Interaction volume radius: 10 \u00c5
Interaction volume height: 25 \u00c5
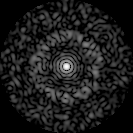
Disorder parameter: 0.8496